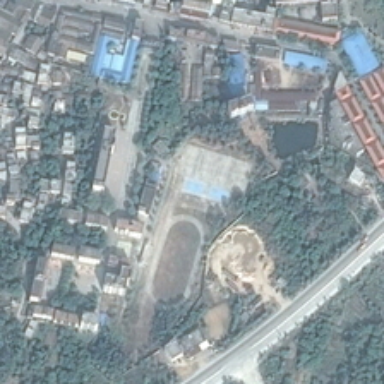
There are buildings, trees, road and grassland .